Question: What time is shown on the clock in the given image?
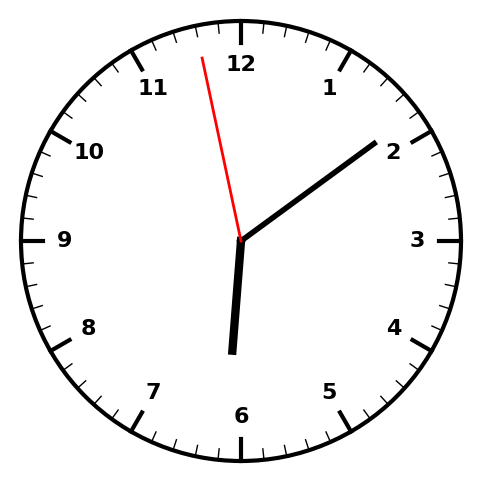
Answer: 06:08:58